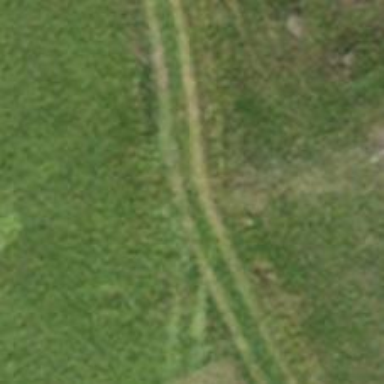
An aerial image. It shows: Unpaved track with grade 4 tracktype.